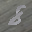
Label: 8